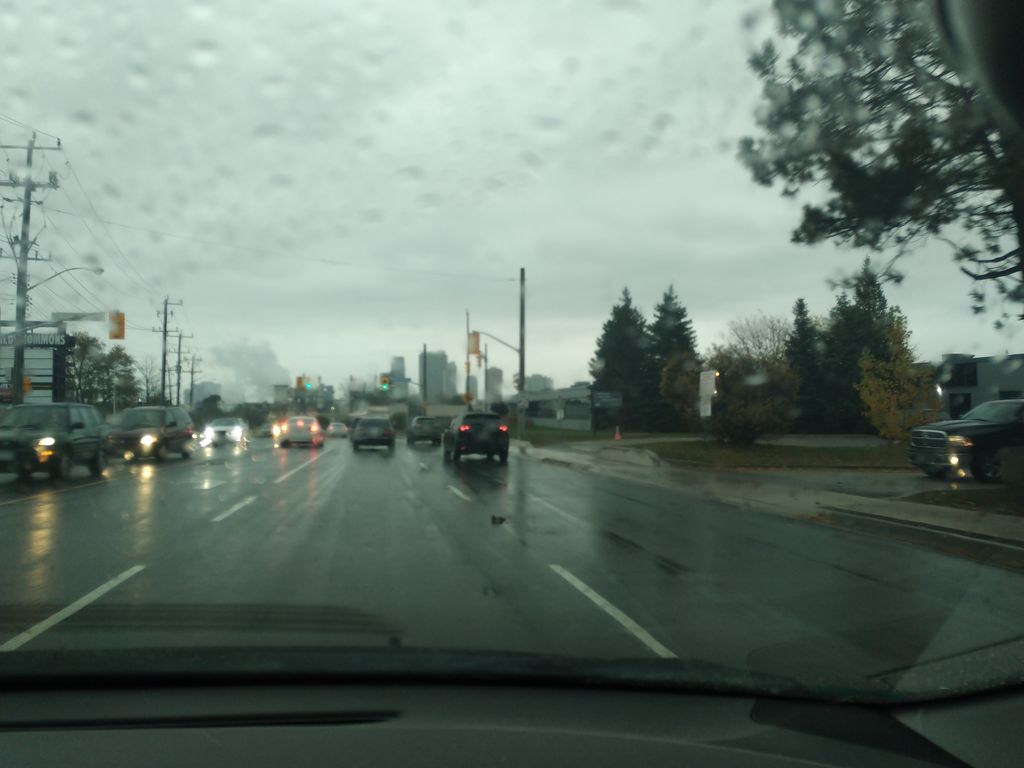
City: toronto